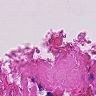
Metastatic tissue present: no